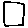
Label: square